Question: I am creating scatter graph, I need to change the x and y positions in scatter graph. Graph always starts with (0,0) positions but i need to show the starting points (7000, 800). Is there any way to change the x and y positions in scatter graph in core plot.
After showing the graph need to draw the line manually and get those values to search the properties.
Please help me.
Thanks in advance.

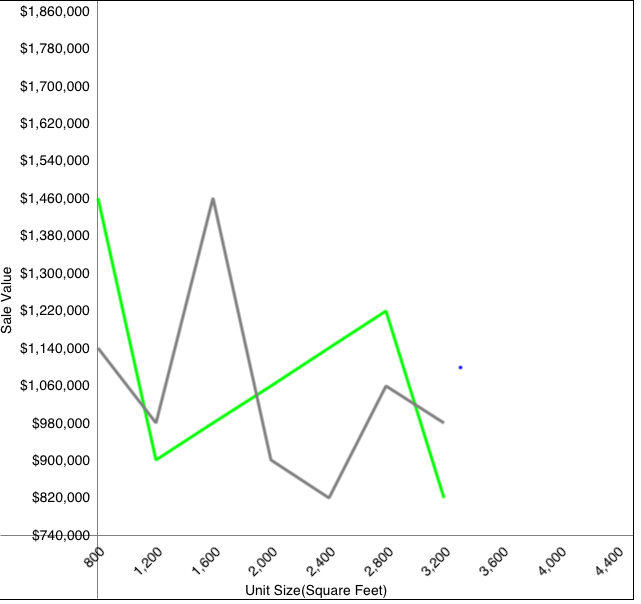
Answer: to set the point where the co-ordinates meet you have to set the orthogonal co-ordinate decimal
'''
x.orthogonalCoordinateDecimal = CPTDecimalFromString(@"800");
y.orthogonalCoordinateDecimal = CPTDecimalFromString(@"740000");
'''
and for setting the range of values to be plotted set the visibleRange for both the axes